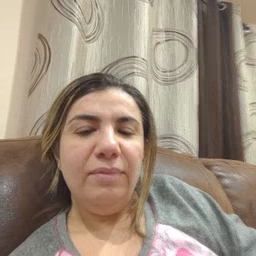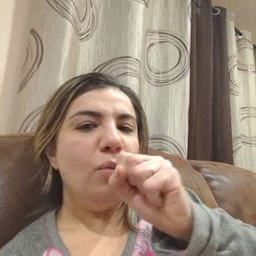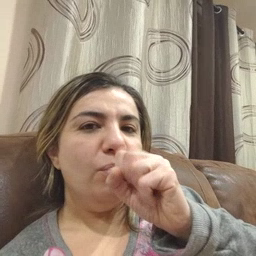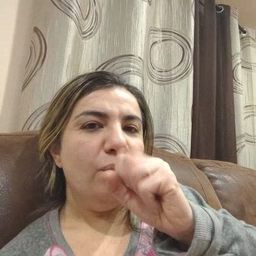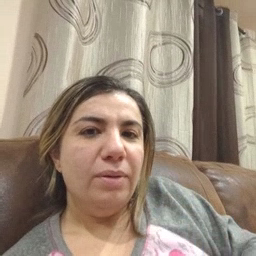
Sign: orange